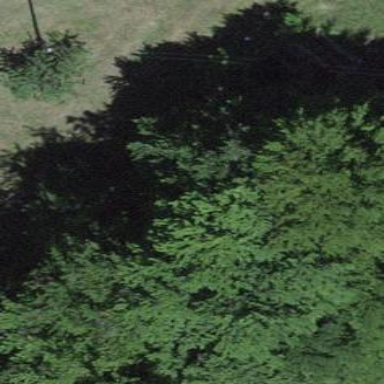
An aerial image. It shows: Forest area.